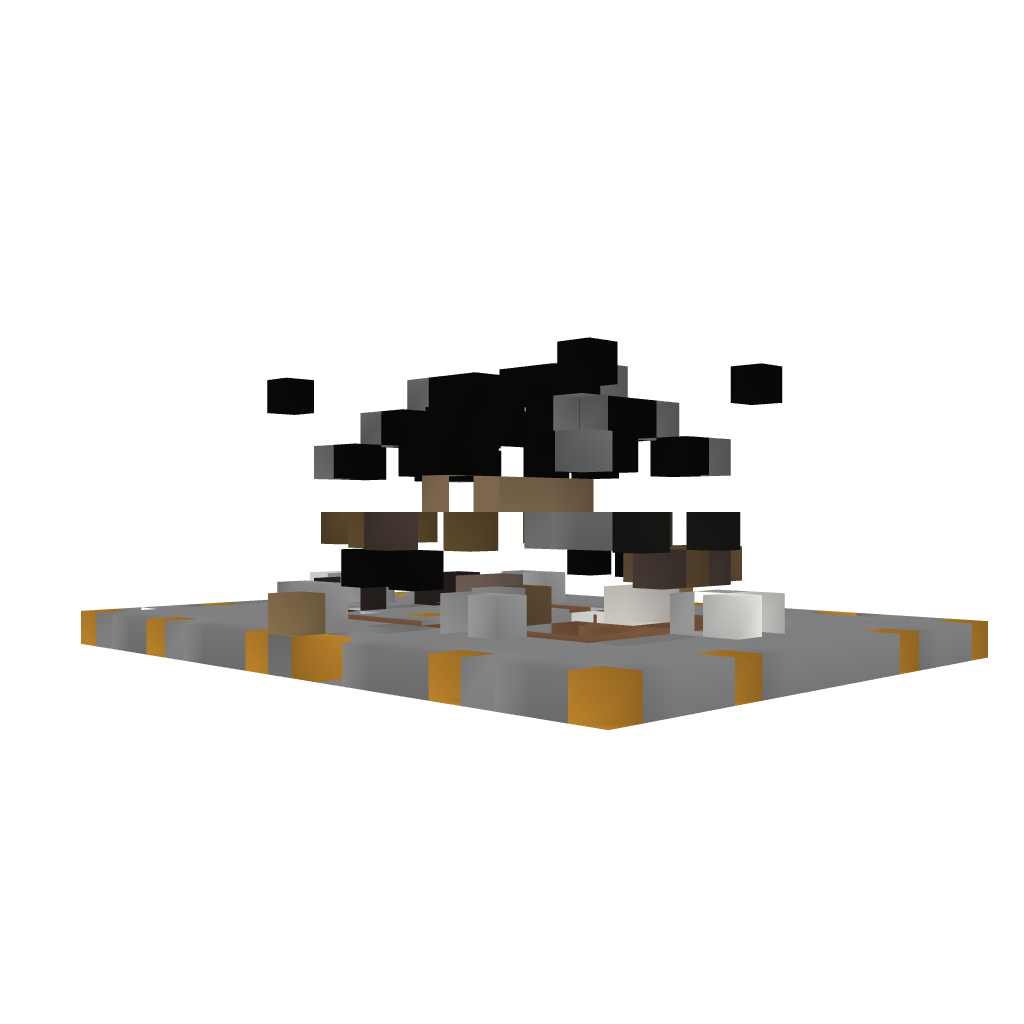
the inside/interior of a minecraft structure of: Worker's Cottage